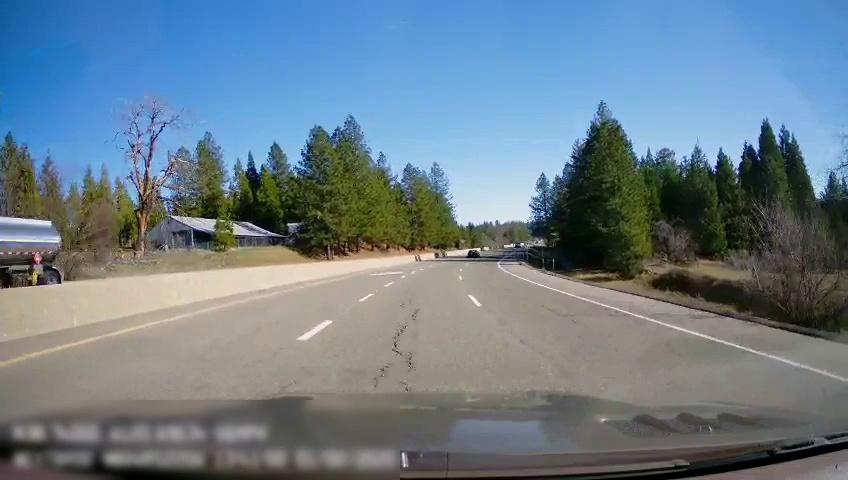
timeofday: Day
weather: Sunny
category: Drivable Space
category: Vehicles | SUV
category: Vehicles | Car
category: Lanes | Current Lane
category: Lanes | Alternate Lane
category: Lanes | Current Lane
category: Lanes | Alternate Lane